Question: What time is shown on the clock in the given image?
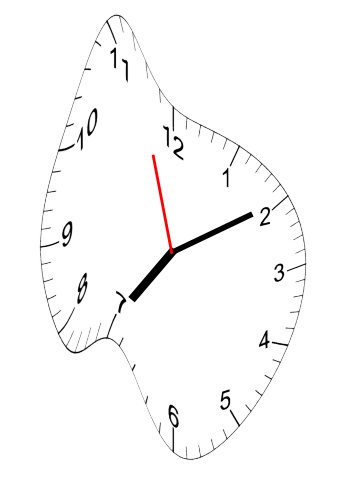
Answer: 07:09:57